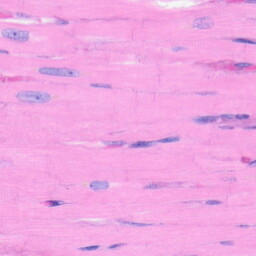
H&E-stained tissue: Heart